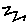
Label: zigzag